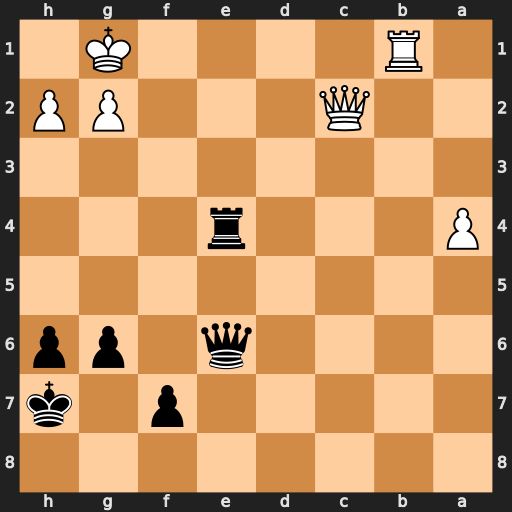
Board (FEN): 8/5p1k/4q1pp/8/P3r3/8/2Q3PP/1R4K1
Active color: b
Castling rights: -
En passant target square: -
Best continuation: Re1+ Kf2 Qe3#